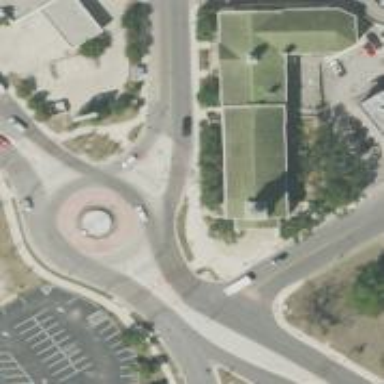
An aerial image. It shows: Secondary road around roundabout.